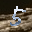
Label: 5